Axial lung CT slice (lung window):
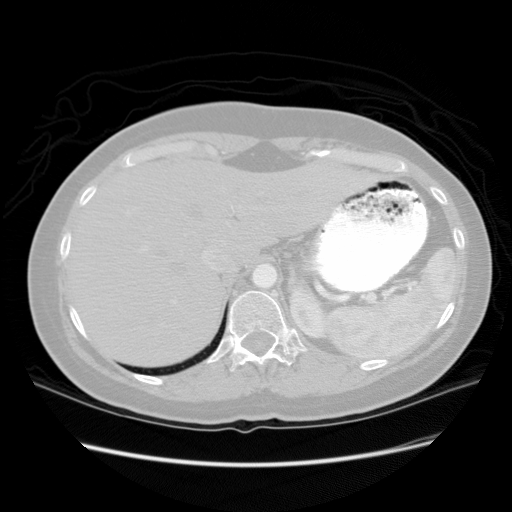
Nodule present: no